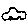
Label: car